Field crop: tomato
Growth stage: 1
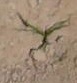
Species: cyperus